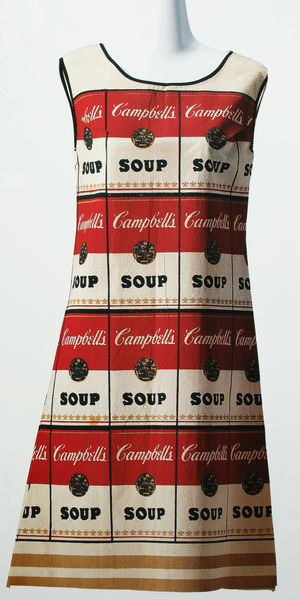
Titel: "Souper Dress"-Papierkleid
Standort: Kyoto (Japan)
Institution: Kyoto Costume Institute
Schlagwörter: weiß, gelb, ocker, ausschnitt, braun, kleid, schwarz, symbol, rot, beige, mode, muster, gold, stoff, saum, kontrast, kreis, schürze, schrift, moderne, graphik, werbung, rand, streifen, rechtecke, nahrung, dose, motiv, rechteck, alarm, druck, sterne, kreise, reihe, moder, puppe, kurz, art, quadrate, armfrei, horizontal, suppe, usa, emblem, träger, design, vierecke, pop art, köln, vertikal, tin, dosen, ärmellos, new york, cocktailklaid, damenmode, pop, andy, warhol, warhole, andy warhol, campbell, campbells, campells, dosensuppe, marke, ready made, soup, suppendose, tomatensuppe, etiketten, cocktailkleid, andi, campbells soup, doen, garten, label, ludwig museum, made, mades, ready, schwarzer rand, soup suppe, suppendosen, tomato, tomato soup, werbebanner, zweckrntfremdung